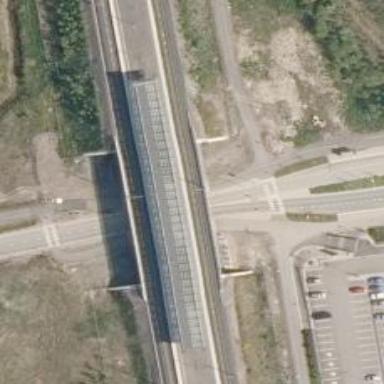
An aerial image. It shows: Bridge carrying continuous electrified railway tracks with contact line.